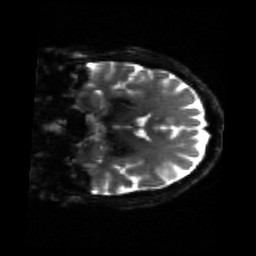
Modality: sbref
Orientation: coronal
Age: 57
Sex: male
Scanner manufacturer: siemens
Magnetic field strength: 3 T
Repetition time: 4.71 s
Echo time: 0.0906 s